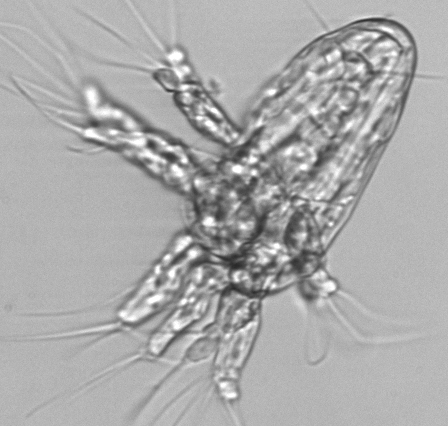
Label: Copepod_nauplii